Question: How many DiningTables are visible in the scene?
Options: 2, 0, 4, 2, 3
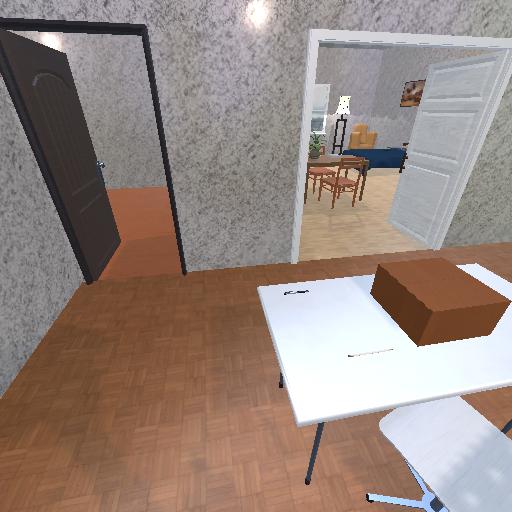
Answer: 2